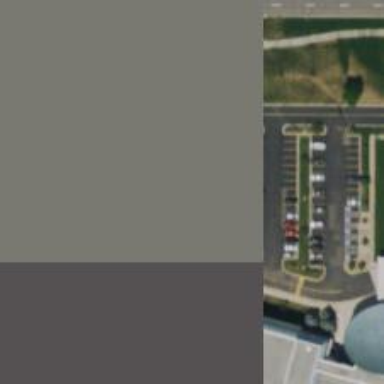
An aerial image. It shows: Parking space.